Field crop: maize
Growth stage: 1
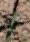
Species: atriplex